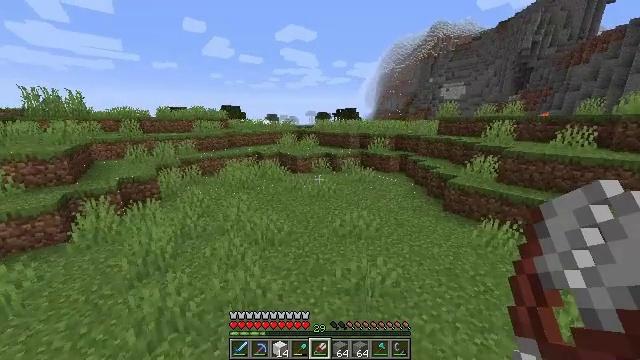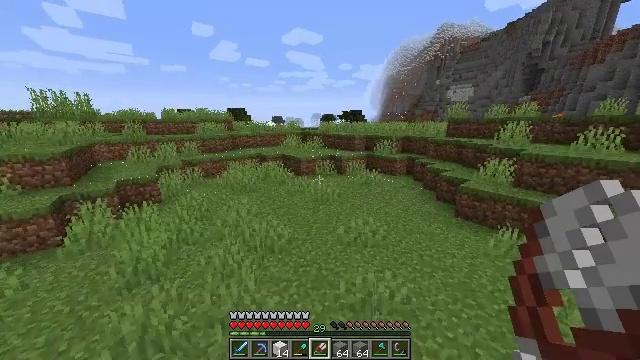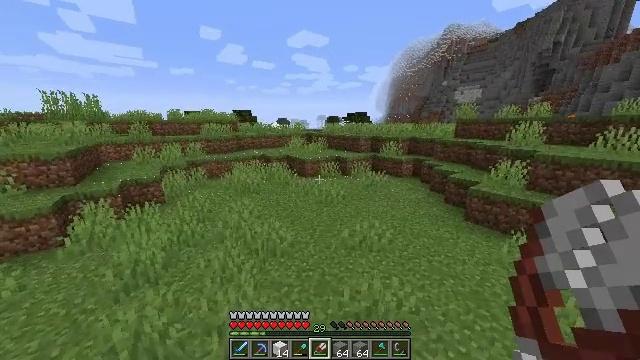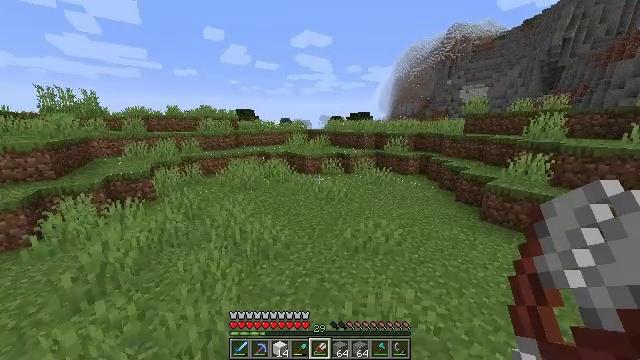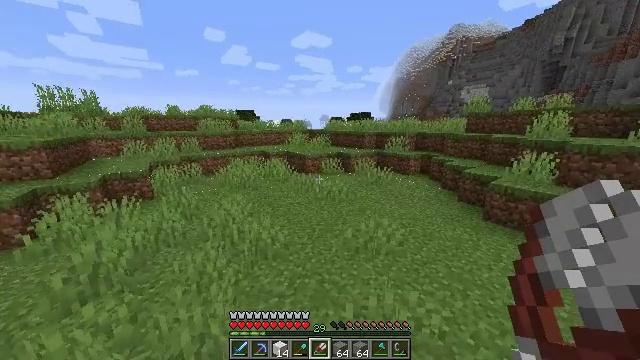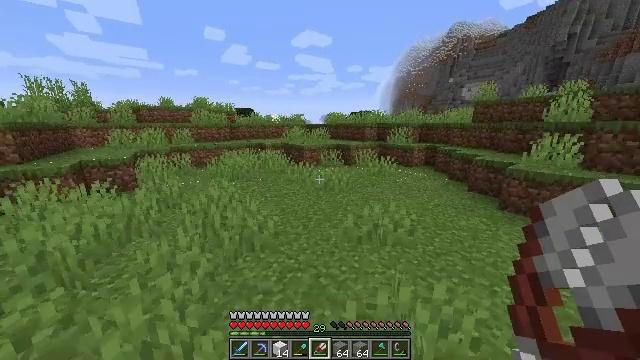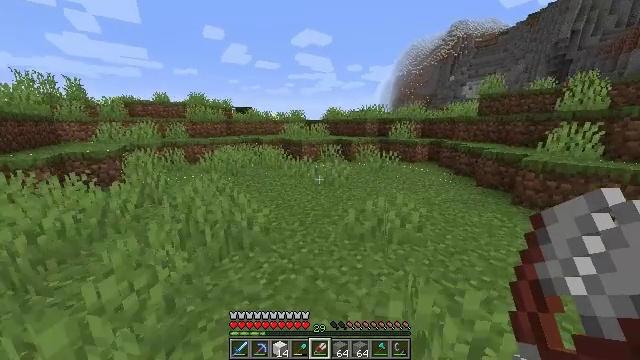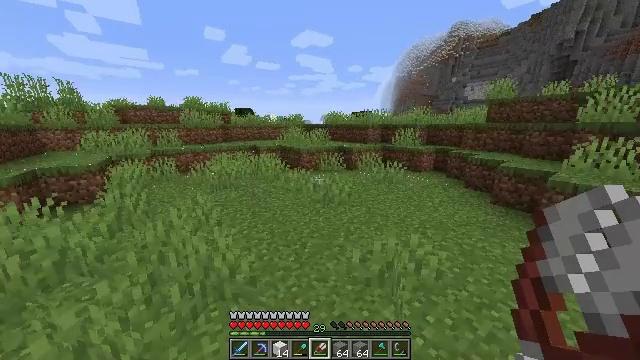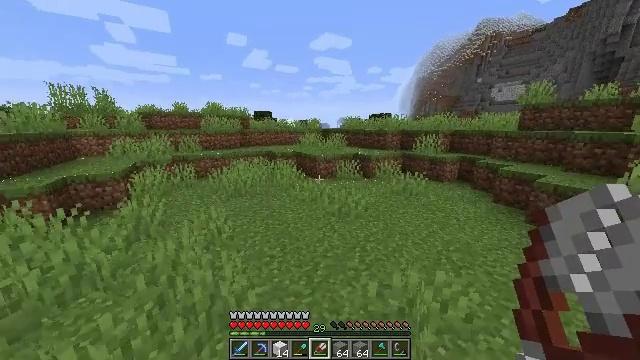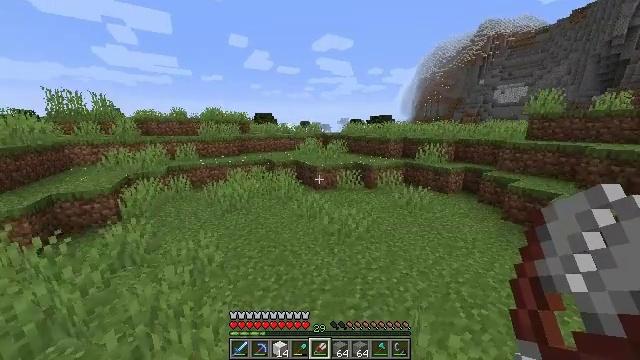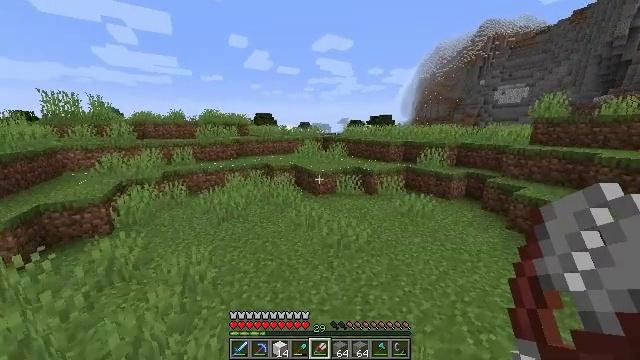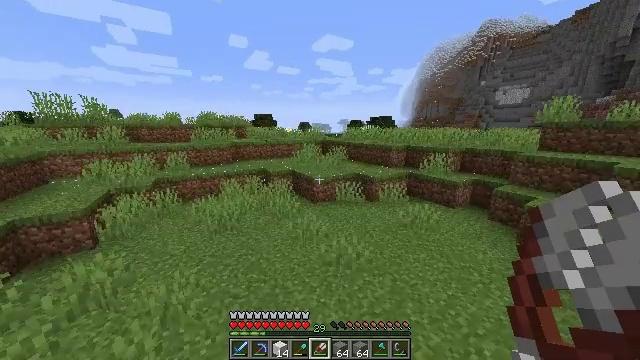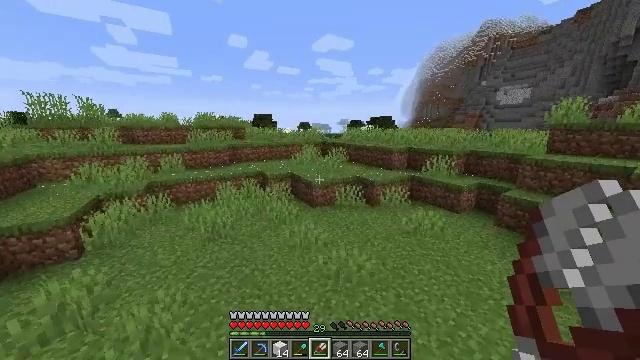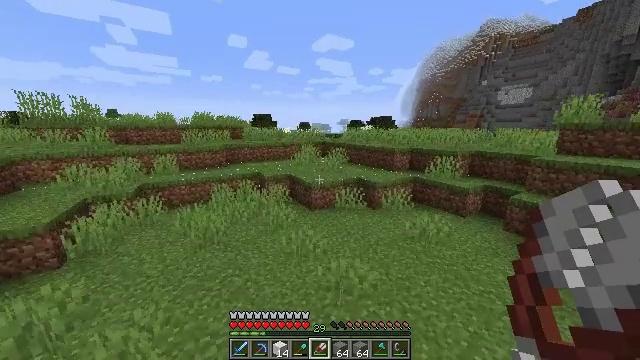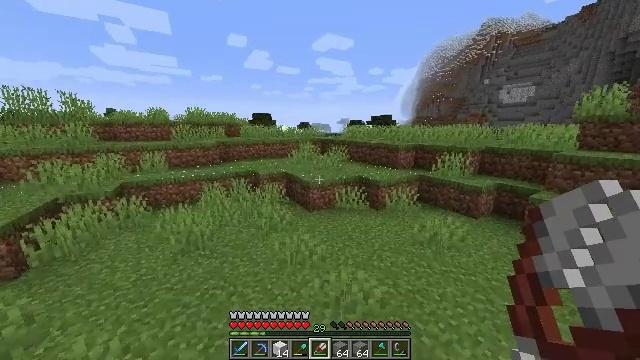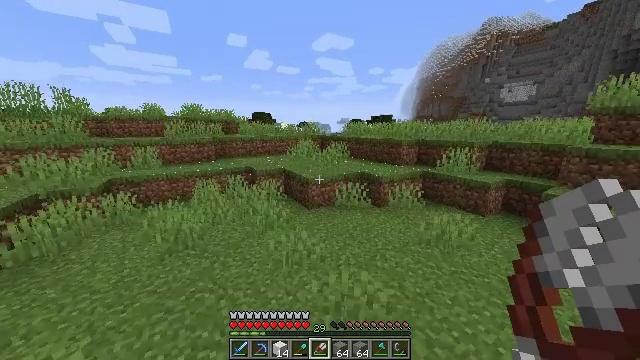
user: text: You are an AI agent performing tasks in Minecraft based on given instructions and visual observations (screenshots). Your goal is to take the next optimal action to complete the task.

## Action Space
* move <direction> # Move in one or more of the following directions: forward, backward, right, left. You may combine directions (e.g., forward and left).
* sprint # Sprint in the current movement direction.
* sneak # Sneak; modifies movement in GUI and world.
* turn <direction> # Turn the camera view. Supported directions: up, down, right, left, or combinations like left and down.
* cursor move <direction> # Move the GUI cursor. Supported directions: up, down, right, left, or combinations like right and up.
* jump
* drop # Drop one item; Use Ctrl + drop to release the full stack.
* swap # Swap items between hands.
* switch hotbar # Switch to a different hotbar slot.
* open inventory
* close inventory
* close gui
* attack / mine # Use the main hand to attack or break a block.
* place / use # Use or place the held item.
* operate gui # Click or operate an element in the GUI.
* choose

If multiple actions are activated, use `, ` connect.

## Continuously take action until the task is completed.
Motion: motion action
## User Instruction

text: Hunt a sheep.
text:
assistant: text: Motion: move forward, sprint, turn left, jump
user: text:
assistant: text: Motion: move forward, sprint, turn left, jump
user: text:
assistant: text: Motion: move forward, sprint, jump
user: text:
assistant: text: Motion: move forward, sprint, jump
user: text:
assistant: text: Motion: move forward, sprint, jump
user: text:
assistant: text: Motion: move forward, sprint, jump
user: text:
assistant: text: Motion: move forward, sprint, jump
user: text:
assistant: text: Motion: move forward, sprint, turn left, jump
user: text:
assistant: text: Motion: move forward, sprint, jump
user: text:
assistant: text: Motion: move forward, sprint, jump
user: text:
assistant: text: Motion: move forward, sprint, jump
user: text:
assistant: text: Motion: move forward, sprint, jump
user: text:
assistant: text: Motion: move forward, sprint, jump
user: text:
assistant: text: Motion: move forward, sprint, jump
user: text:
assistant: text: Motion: move forward, sprint, jump
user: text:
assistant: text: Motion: move forward, sprint, jump
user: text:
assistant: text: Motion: move forward, sprint, jump
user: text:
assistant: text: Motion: move forward, sprint, jump
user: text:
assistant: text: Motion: move forward, sprint, jump
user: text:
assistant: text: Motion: move forward, sprint
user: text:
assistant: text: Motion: move forward, sprint
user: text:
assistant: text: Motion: move forward, sprint
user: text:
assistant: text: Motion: move forward, sprint
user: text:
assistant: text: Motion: move forward, sprint
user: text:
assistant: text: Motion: move forward, sprint
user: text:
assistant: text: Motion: move forward, sprint
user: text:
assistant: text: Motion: move forward, sprint, jump
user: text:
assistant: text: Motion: move forward and move right, sprint, jump
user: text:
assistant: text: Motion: move forward and move right, sprint, jump
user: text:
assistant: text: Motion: move forward and move right, sprint, jump